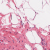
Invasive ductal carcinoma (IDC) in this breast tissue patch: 0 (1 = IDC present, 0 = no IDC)